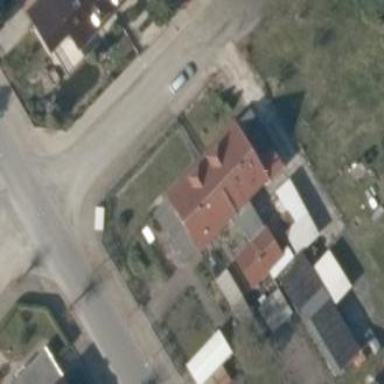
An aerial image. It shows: Semidetached house.